Question: I have the following tables :

Basically, a user is part of a project and has certain access rights on that particular project.
I created the following entities:
1. User
2. Project
3. AccessRight
How can I map, using NHibernate, a User entity so that I can easily fetch the access rights per project he's assigned to ?
I was thinking of doing the following:
1. Create a new entity called "ProjectRight" which will have a Project ID as the primary key
2. Create a "Many-To-Many" set within the User entity : public virtual ICollection<ProjectRight> ProjectRights { get; set; } And in the User mapping:
> '''
<set name="ProjectRights" table="Users_Projects_Rights">
<key column="id_UserGroup"></key>
<many-to-many class="ProjectRight" >
<column name="id_Project" />
<column name="id_AccessRight" />
</many-to-many>
</set>
'''
Would this work ? And if yes, does that mean that I'll need to create two additional entities so that I can map the Projects and AccessRights table..?
Thanks
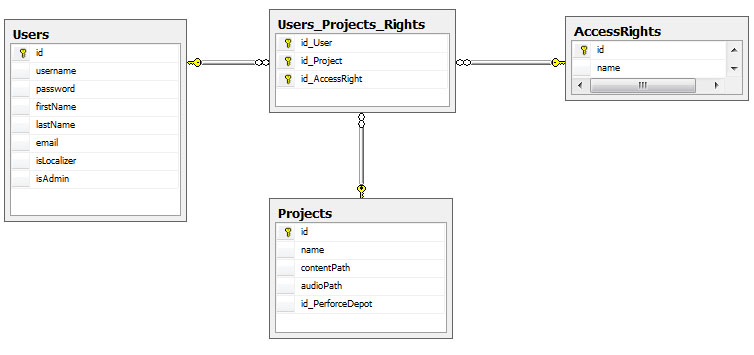
Answer: I'd suggest creating 'ProjectRight' as a component instead of an entity:
'''
<set name="ProjectRights" table="Users_Projects_Rights">
<key column="id_User"/>
<composite-element class="ProjectRight">
<many-to-one name="Project" column="id_Project"/>
<many-to-one name="Right" column="id_AccessRight"/>
</composite-element>
</set>
'''
This is one of the two ways suggested by the NHibernate documentation. For the other one see <URL>.